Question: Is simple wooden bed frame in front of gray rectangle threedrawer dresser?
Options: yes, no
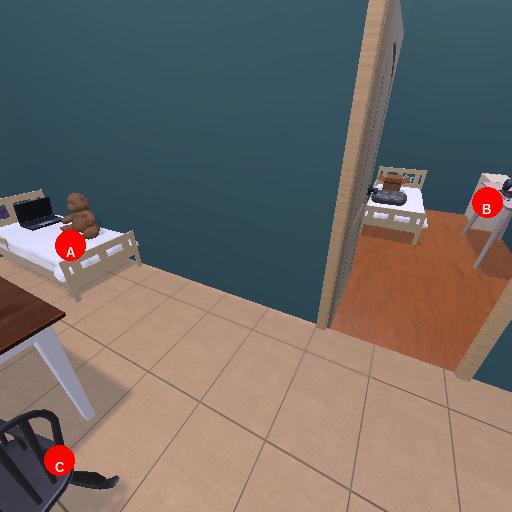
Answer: yes